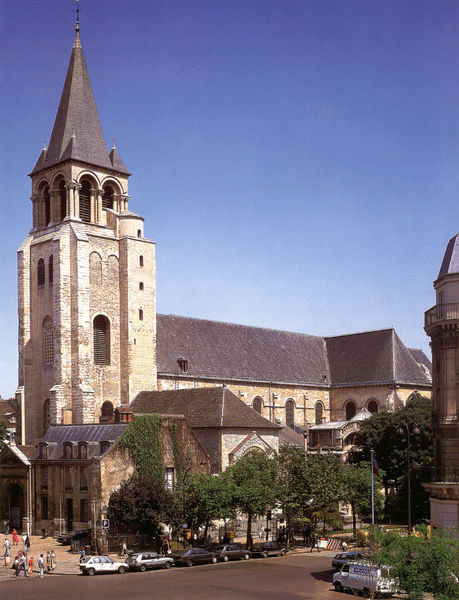
Titel: Saint Germain des Près (Westturm)
Standort: Paris
Institution: Saint Germain des Près
Schlagwörter: baum, blau, gruppe, himmel, bäume, grün, kirchturm, menschen, sand, stadt, fenster, frankreich, fussgänger, grau, laterne, paris, strasse, dach, gebäude, haus, beige, leute, masse, alt, architektur, mensch, spitze, stein, kirche, sonne, gotik, kirchturmspitze, turm, turmspitze, garten, balkon, schiff, ansicht, bogen, fassade, ort, modern, dorf, dächer, giebel, mauer, allee, farbe, massiv, backstein, platz, pilaster, auto, rundbogen, treppe, arch, arches, architecture, balcony, blue, church, hall, men, palace, people, red, steps, white, window, women, black, france, gray, green, grey, old, windows, dekor, seitenansicht, verzierung, picture, brown, hoch, galerie, foto, fotografie, bögen, eingang, schild, glaube, glockenturm, kloster, kreuz, türme, dom, kreuzung, zentralperspektive, schlicht, pavement, nonne, helm, arkaden, kathedrale, langhaus, neu, sonntag, aussenansicht, gemäuer, portal, kirchenschiff, mittelschiff, farbfoto, querhaus, seitenschiff, mauern, schiefer, mass, rock, roman, sky, stone, tree, mittelalter, zentral, messe, romanik, building, chor, roof, roofs, street, sun, tower, trees, ereignis, entrance, road, shutters, heilig, gothik, castle, color, realism, walking, sakral, christentum, cross, autos, photo, door, flag, bright, fence, town, sunlight, italy, sunny, basilika, europa, gibel, bauwerk, kreuzgang, city, day, lights, ivy, haupteingang, parkplatz, satteldach, romanisch, lisene, hallenkirche, vierung, hauptportal, querschiff, schallöffnungen, strebewerk, cathedral, nave, square, spitzdach, brick, bricks, touristen, parken, scharte, eaves, farnkreich, england, zugemauert, gothic, medieval, queerhaus, religion, sakristei, spitzturm, katholisch, crucifix, spire, steeple, dch, christian, tan, realistic, photograph, photography, chapel, avenue, wheel, big, point, europe, finial, car, sign, cars, einturm, sunday, trutzig, catholic, bell, tourists, block, romanesque, romanic, bauwerl, klirchturm, longitudinal, seitenschff, st-germain des pres, st.germain, wallfahrtskirche, zwillingsarkaden, real, bell tower, kircheplatz, phot, clear, bus, foreign, cool colors, shale, kirchenplatz, van, parking, cloudless, church exterior, saint german, germain, crossroads, tires, germnay, parked, nave bay, streetside, 80s, 80's, immitation, blue skies, stone church, european church, christian church, medieval church, active congregation, sunday service, religious architecture, architecrture, old church, old cathedral, square tower, schiefscharte